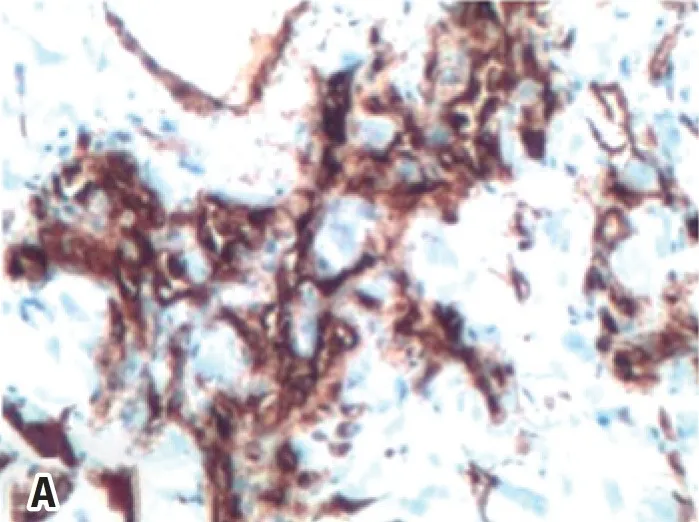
Immunohistochemical study showing positivity for. Cluster of differentiation 31.
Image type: pathology (immunostaining)